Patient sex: F
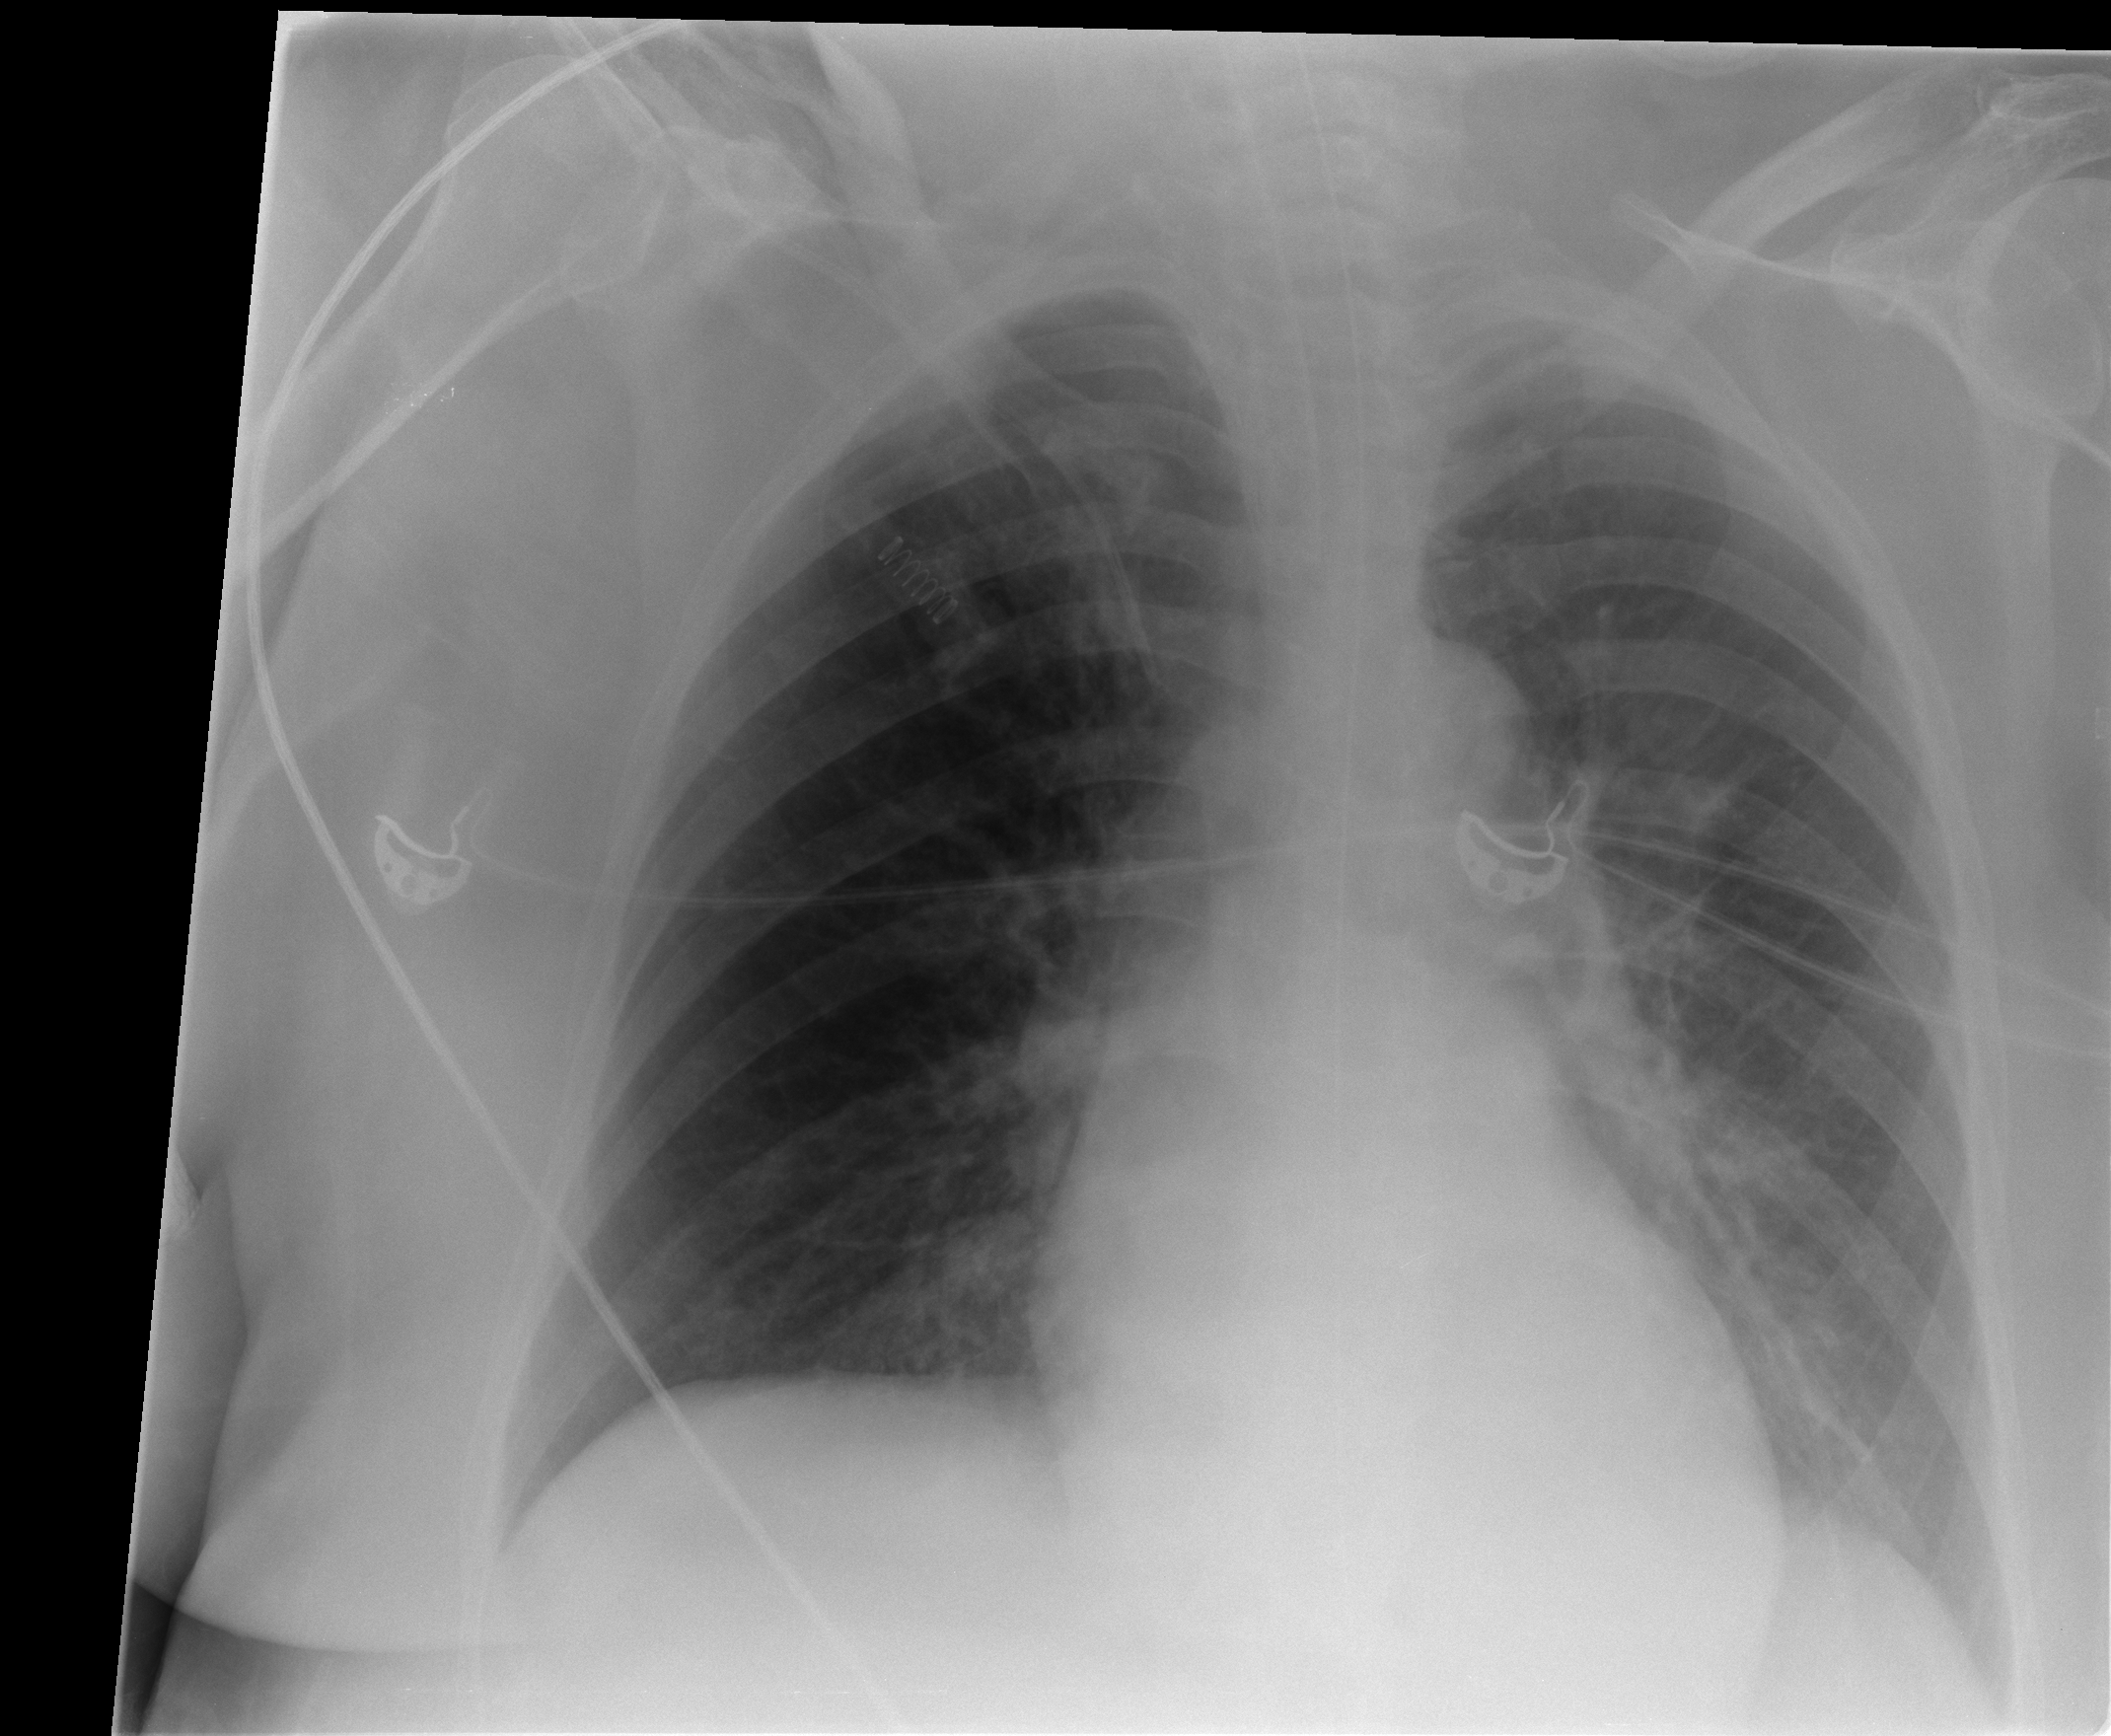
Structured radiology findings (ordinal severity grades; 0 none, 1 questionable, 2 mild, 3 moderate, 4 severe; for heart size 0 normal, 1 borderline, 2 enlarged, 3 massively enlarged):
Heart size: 1
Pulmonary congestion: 0
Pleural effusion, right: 0
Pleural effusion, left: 2
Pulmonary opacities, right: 0
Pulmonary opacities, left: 0
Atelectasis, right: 0
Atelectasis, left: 1